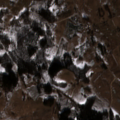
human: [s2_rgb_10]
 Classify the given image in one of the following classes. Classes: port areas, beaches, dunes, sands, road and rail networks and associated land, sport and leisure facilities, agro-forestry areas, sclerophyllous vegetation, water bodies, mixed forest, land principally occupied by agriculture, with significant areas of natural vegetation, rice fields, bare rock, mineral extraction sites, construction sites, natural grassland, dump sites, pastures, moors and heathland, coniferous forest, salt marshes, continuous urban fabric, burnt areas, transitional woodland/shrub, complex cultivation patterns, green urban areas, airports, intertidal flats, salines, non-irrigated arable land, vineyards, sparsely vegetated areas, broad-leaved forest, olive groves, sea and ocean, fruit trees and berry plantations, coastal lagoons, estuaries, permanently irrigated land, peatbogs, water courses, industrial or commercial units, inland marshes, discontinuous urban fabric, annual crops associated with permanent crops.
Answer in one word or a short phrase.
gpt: pastures, complex cultivation patterns, broad-leaved forest